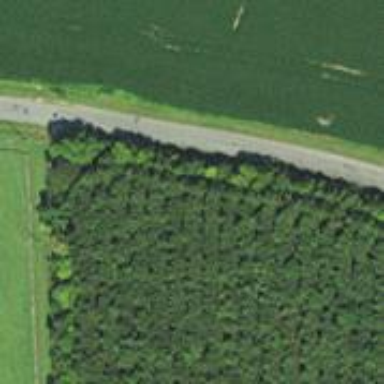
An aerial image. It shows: Tertiary road.